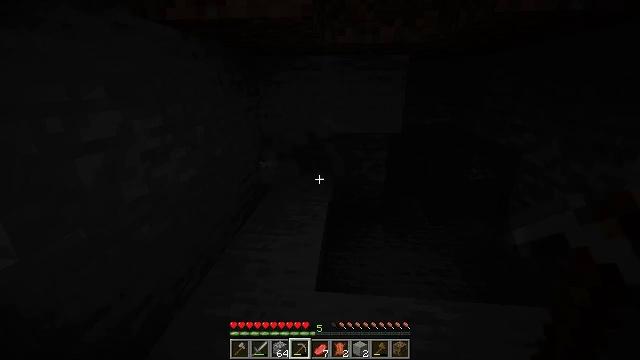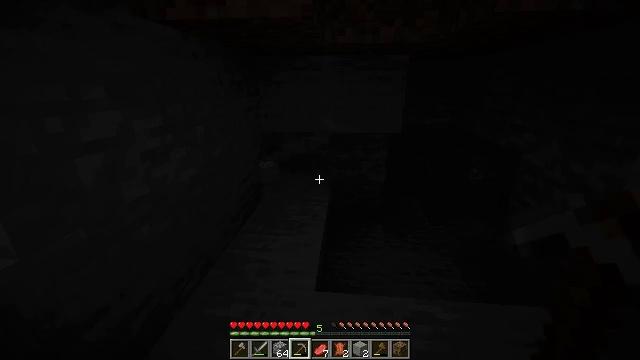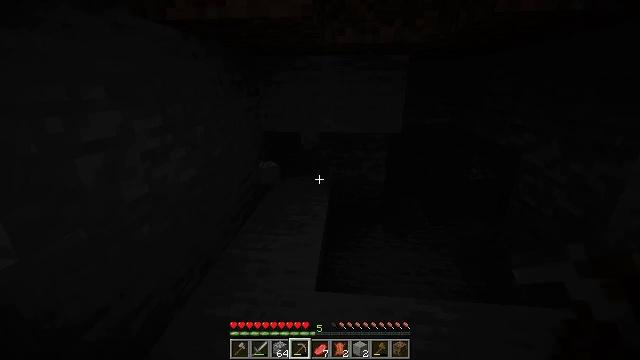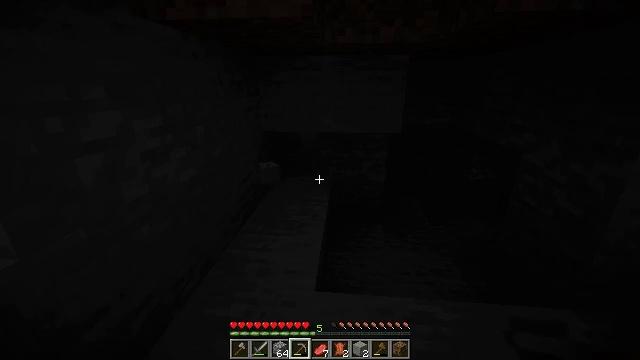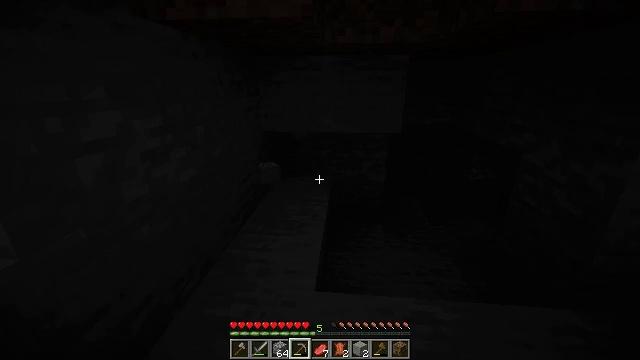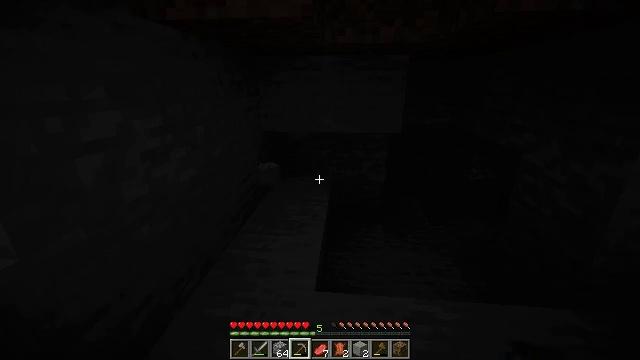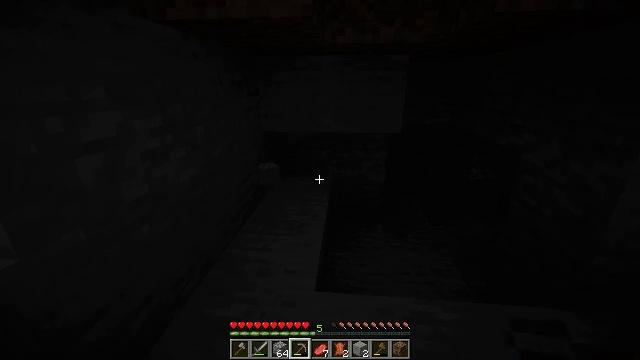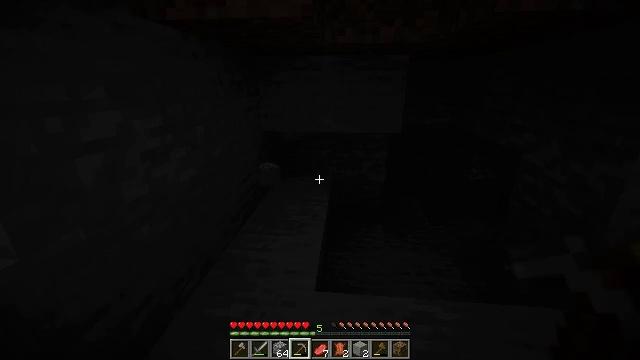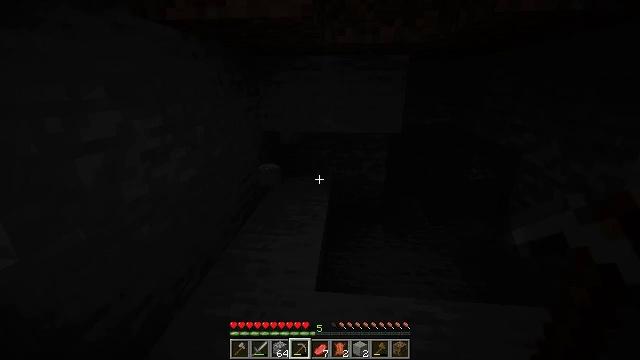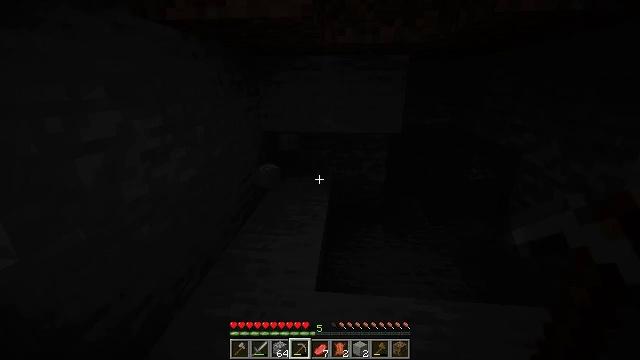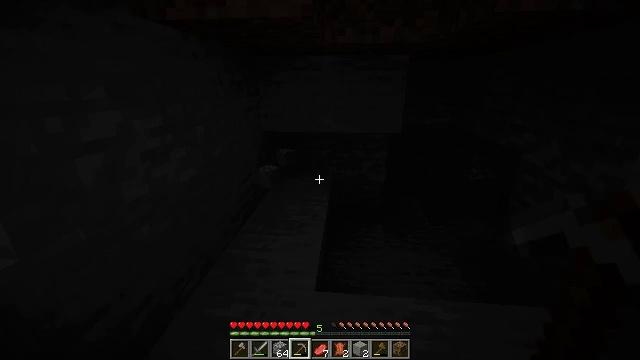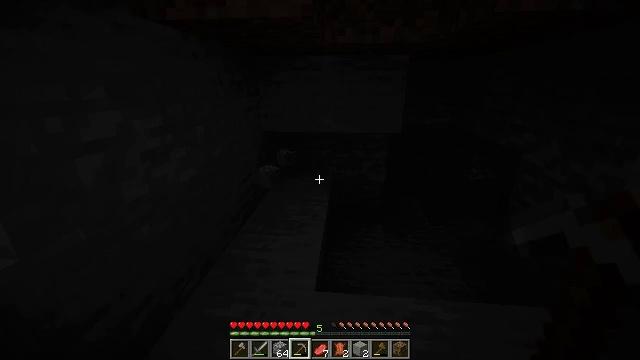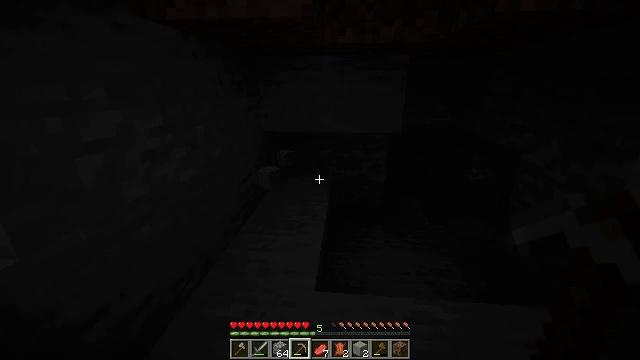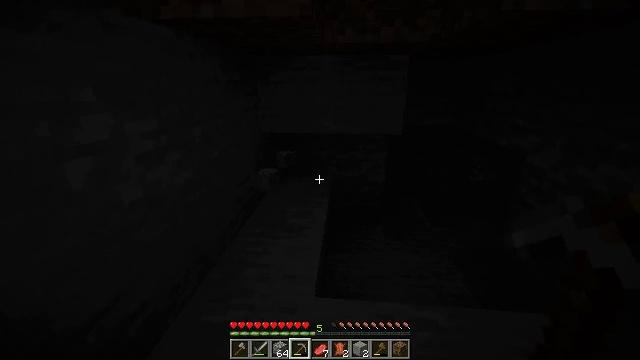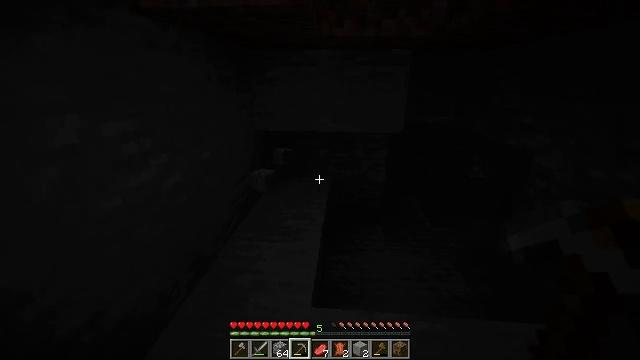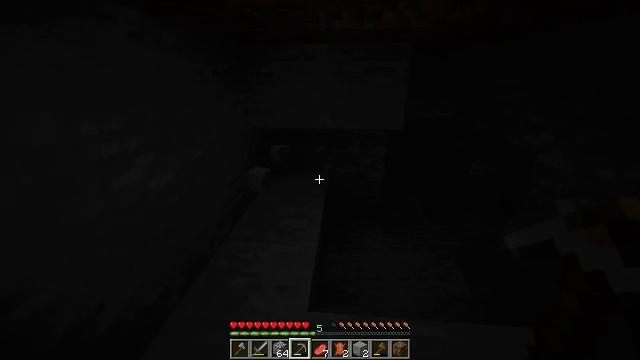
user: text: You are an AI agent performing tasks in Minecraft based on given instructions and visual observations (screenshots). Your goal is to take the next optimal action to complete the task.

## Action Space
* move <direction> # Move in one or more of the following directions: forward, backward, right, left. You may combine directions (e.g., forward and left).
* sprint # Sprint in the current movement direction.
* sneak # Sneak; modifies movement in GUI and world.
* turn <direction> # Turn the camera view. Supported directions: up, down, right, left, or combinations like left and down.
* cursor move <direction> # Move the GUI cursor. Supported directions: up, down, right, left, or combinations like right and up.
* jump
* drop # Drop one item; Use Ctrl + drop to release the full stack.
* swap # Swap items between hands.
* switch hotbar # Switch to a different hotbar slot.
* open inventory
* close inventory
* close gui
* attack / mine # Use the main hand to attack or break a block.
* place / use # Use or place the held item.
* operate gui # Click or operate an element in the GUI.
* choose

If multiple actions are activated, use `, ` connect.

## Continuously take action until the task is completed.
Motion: motion action
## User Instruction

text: Remove the tall grass to clear the area.
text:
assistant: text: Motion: attack / mine
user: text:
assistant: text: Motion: attack / mine
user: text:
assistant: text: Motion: attack / mine
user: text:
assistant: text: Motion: attack / mine
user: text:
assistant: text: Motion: attack / mine
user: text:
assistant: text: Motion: attack / mine
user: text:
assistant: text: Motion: attack / mine
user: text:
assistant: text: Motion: attack / mine
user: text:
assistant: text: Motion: no_op
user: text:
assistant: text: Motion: no_op
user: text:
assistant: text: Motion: no_op
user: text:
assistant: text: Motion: no_op
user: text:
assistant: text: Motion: move forward
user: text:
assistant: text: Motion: move forward
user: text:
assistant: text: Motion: move forward
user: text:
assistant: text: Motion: move forward, turn right and down
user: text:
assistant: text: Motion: move forward, turn right and down
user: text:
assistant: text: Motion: move forward
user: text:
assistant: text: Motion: move forward and move right
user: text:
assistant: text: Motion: move forward and move right
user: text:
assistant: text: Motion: move forward and move right
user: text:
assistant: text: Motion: move forward and move right
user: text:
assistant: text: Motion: move forward and move right
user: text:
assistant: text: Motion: move forward
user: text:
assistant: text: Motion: move forward
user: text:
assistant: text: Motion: move forward, turn right
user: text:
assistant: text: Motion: move forward, turn right
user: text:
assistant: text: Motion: move forward, turn right
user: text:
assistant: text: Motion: move forward, turn right
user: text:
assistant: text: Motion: move forward, turn right